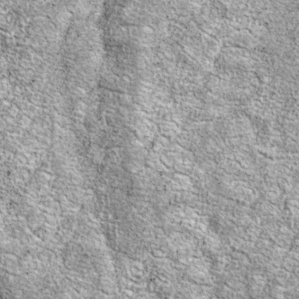
Label: non_frost